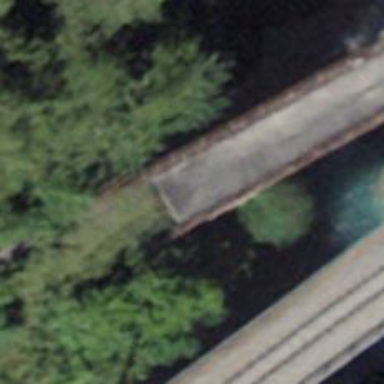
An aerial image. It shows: Road passes under bridge.